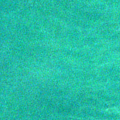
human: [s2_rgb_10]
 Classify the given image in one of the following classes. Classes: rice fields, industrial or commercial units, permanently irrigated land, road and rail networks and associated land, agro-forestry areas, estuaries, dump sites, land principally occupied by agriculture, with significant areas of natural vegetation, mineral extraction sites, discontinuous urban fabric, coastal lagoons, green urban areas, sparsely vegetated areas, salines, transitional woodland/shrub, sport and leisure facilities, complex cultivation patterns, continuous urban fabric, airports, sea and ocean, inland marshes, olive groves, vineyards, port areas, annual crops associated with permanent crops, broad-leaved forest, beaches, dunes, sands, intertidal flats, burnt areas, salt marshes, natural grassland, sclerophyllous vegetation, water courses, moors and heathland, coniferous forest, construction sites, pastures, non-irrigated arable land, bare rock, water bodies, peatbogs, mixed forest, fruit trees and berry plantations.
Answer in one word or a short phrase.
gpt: sea and ocean